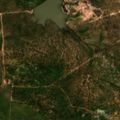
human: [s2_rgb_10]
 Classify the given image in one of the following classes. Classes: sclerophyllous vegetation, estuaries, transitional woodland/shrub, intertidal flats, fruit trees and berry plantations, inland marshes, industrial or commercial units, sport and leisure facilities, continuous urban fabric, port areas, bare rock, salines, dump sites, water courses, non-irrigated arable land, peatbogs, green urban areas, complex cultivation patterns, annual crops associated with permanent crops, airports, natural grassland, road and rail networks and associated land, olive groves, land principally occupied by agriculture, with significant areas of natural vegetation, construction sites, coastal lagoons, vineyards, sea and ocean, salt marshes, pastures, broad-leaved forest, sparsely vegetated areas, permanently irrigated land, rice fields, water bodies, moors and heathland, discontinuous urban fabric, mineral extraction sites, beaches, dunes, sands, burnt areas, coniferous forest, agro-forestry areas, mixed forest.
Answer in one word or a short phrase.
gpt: non-irrigated arable land, agro-forestry areas, transitional woodland/shrub